Question: I'm making a scrabble-like game in WPF C#. As of current I've got the AI Algorithm working with operates on a "Model Game Board", a variable string[15,15]. However over the past few days I'm stuck at producing a GUI to display this Array as a GameBoard.
As of current I've got the following XAML Code:
My "MainWindow" which contains:
A button:
'''
<Button Click="Next_TurnClicked" Name="btnNext_Turn">Next Turn</Button>
'''
A UserControl: Which is the Game Board(GameBoard is also another UserControl) and the Player's Rack
'''
<clr:Main_Control></clr:Main_Control>
'''
Then Inside my UserControl I have:
'''
<DockPanel Style ="{StaticResource GradientPanel}">
<Border Style ="{StaticResource ControlBorder}" DockPanel.Dock="Bottom">
<ItemsControl VerticalAlignment="Center" HorizontalAlignment="Center">
<ItemsControl.ItemsPanel>
<ItemsPanelTemplate>
<StackPanel Height ="Auto" Name="ListBox" Orientation="Horizontal" HorizontalAlignment="Center">
</StackPanel>
</ItemsPanelTemplate>
</ItemsControl.ItemsPanel>
<clr:Rack_Cell_Sender x:Name="Player_Tile_1" ></clr:Rack_Cell_Sender>
<clr:Rack_Cell_Sender x:Name="Player_Tile_2" ></clr:Rack_Cell_Sender>
<clr:Rack_Cell_Sender x:Name="Player_Tile_3" ></clr:Rack_Cell_Sender>
<clr:Rack_Cell_Sender x:Name="Player_Tile_4" ></clr:Rack_Cell_Sender>
<clr:Rack_Cell_Sender x:Name="Player_Tile_5" ></clr:Rack_Cell_Sender>
</ItemsControl>
</Border>
<Viewbox Stretch="Uniform">
<Border Margin="5" Padding="10" Background="#77FFFFFF" BorderBrush="DimGray" BorderThickness="3">
<Border BorderThickness="0.5" BorderBrush="Black">
<clr:GameBoard>
</clr:GameBoard>
</Border>
</Border>
</Viewbox>
</DockPanel>
'''
clr:GameBoard is a ItemsControl with its ItemsPanelTemplate as a UniformGrid
'''
<Style TargetType="ItemsControl">
<Setter Property="ItemsPanel">
<Setter.Value>
<ItemsPanelTemplate>
<UniformGrid IsItemsHost="True" Margin="0" HorizontalAlignment="Stretch" VerticalAlignment="Stretch" Rows="15" Columns="15" />
</ItemsPanelTemplate>
</Setter.Value>
</Setter>
<Setter Property="ItemTemplate">
<Setter.Value>
<DataTemplate>
<Words:Cell>
</Words:Cell>
</DataTemplate>
</Setter.Value>
</Setter>
</Style>
</UserControl.Resources>
<ItemsControl Name="BoardControl" ItemsSource="{DynamicResource CellCollectionData}">
</ItemsControl>
'''

So my question is:
1. How do I get my array[,] to the ItemsControl? I have no ideas how to DataBind, I've read a couple of tutorials but I'm only starting to get what a DataContext is.
2. How will I refresh the Board after each turn? I don't want the board updating before btnNext_Turn is clicked.
3. How do I Update the ModelBoard after user inputs new word into UI and btn_Next_Turn is clicked?
I'm a beginner in coding and this is my first real project in C# and WPF. My teacher knows neither WPF or C# so you guys on the StackoverFlow community has been a great help over the past few weeks, especially helping me out on SQL.
Please, any help will be much appreciated!
UPDATE:
Thanks Erno for the quick response! Yea, I got an error for EventHandler so I swapped it out for PropertyChangedEventHandler and that stopped the errors.
'''
public partial class GameBoard : UserControl
{
TileCollection RefreshTiles = new TileCollection();
public GameBoard()
{
InitializeComponent();
}
public void getBoard()
{
string[,] ArrayToAdd = InnerModel.ModelBoard;
for (int i = 0; i < 15; i++)
{
for (int j = 0; j < 15; j++)
{
Tile AddTile = new Tile();
AddTile.Charater = ArrayToAdd[i, j];
AddTile.X = i;
AddTile.Y = j;
RefreshTiles.Add(AddTile);
}
}
}
}
'''
So when I run debug I can see the RefreshTiles Collection being filled. However how do I bind the Collection to the ItemsControl?
Do I set the DataContext of the UserControl to RefreshTiles?
'''
this.DataContext = RefreshTiles
'''
then in XAML
'''
<ItemsControl Name ="BoardControl" ItemsSource="{Binding}">
'''
Update:
So apparently if I set the bind up in the MainWindow it works perfectly however this does not work when i try binding from a Usercontrol? I set a breakpoint in "RefreshArray" and I can see it being populated, however the UserControl does not update?
'''
public partial class UserControl1 : UserControl
{
public char GetIteration
{
get { return MainWindow.Iteration; }
set { MainWindow.Iteration = value; }
}
CellCollection NewCells = new CellCollection();
public UserControl1()
{
InitializeComponent();
this.DataContext = NewCells;
PopulateCells();
}
private void PopulateCells()
{
for (int i = 0; i < 15; i++)
{
for (int j = 0; j < 15; j++)
{
Cell NewCell = new Cell();
NewCell.Character = "A";
NewCell.Pos_x = i;
NewCell.Pos_y = j;
NewCells.Add(NewCell);
}
}
}
public void RefreshArray()
{
NewCells.Clear();
for (int i = 0; i < 15; i++)
{
for (int j = 0; j < 15; j++)
{
Cell ReCell = new Cell();
ReCell.Character = GetIteration.ToString();
ReCell.Pos_x = i;
ReCell.Pos_y = j;
NewCells.Add(ReCell);
}
}
this.DataContext = NewCells;
}
}
public partial class MainWindow : Window
{
UserControl1 Control = new UserControl1();
public static char Iteration = new char();
public MainWindow()
{
InitializeComponent();
}
private void Next_Click(object sender, RoutedEventArgs e)
{
Iteration = 'B';
Control.RefreshArray();
}
}
'''
This doesn't work while the one below does work
'''
public partial class MainWindow : Window
{
char Iteration = new char();
CellCollection NewCells = new CellCollection();
public MainWindow()
{
InitializeComponent();
PopulateCells();
this.DataContext = NewCells;
Iteration++;
}
private void PopulateCells()
{
for (int i = 0; i < 15; i++)
{
for (int j = 0; j < 15; j++)
{
Cell NewCell = new Cell();
NewCell.Character = "A";
NewCell.Pos_x = i;
NewCell.Pos_y = j;
NewCells.Add(NewCell);
}
}
}
private void RefreshArray()
{
NewCells.Clear();
for (int i = 0; i < 15; i++)
{
for (int j = 0; j < 15; j++)
{
Cell ReCell = new Cell();
ReCell.Character = Iteration;
ReCell.Pos_x = i;
ReCell.Pos_y = j;
NewCells.Add(ReCell);
}
}
}
private void Next_Click(object sender, RoutedEventArgs e)
{
RefreshArray();
}
}
'''
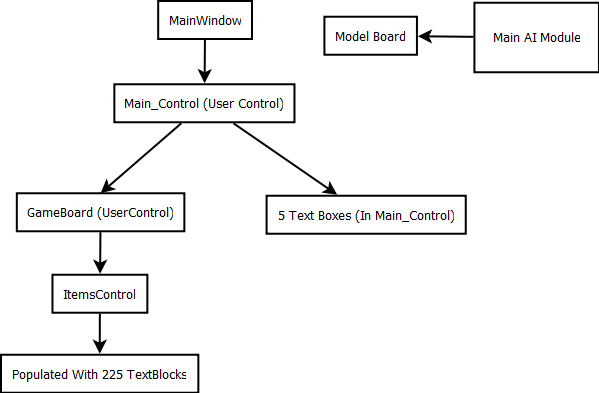
Answer: There is no short answer to this question, so I'll give an outline feel free to ask more questions to get more details where needed:
To use databinding make sure the items in the collection implement INotifyPropertyChanged. Currently you are using an array of strings. String do not implement INotifyPropertyChanged.
Also make sure the collection implements INotifyCollectionChanged. Currently you are using an two dimensional array. An array does not implement this interface.
A solution would be to create a class named Tile that implements INotifyPropertyChanged and stores the character as a string and additionally stores its position on the board in an X and Y property:
'''
public class Tile : INotifyPropertyChanged
{
private string character;
public string Character
{
get
{
return character;
}
set
{
if(character != value)
{
character = value;
OnPropertyChanged("Character");
}
}
}
private int x; // repeat for y and Y
public int X
{
get
{
return x;
}
set
{
if(x != value)
{
x = value;
OnPropertyChanged("X");
}
}
}
public event PropertyChangedEventHandler PropertyChanged;
protected void OnPropertyChanged(string propertyName)
{
var p = PropertyChanged;
if(p != null)
{
p(this, new PropertyChangedEventArgs(propertyName));
}
}
}
'''
Create a class Tiles like this:
'''
public class Tiles : ObservableCollection<Tile>
{
}
'''
and replace the two dimensional array with this collection.
One way of binding an items control to the collection requires you to set the DataContext of the items control to an instance of the collection and specifying the property ItemsSource="{Binding}"
Use the Character, X and Y properties in the itemtemplate to display the text and position the tile.
This way the bindings will automagically update the view when you manipulate the Tiles collection when adding or removing tiles and the board will also be updated when a tile changes (either position or content)